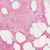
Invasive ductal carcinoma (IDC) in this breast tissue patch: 0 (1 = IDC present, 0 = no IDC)